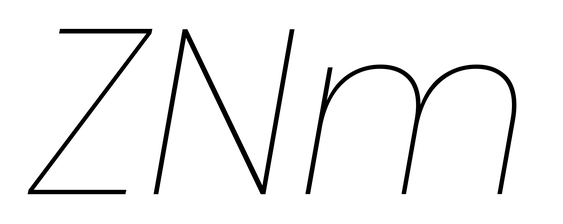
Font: Poppins-ThinItalic